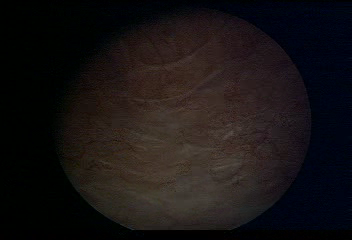
Modality: WLC
Class: Normal mucosa
Bladder cancer association: No